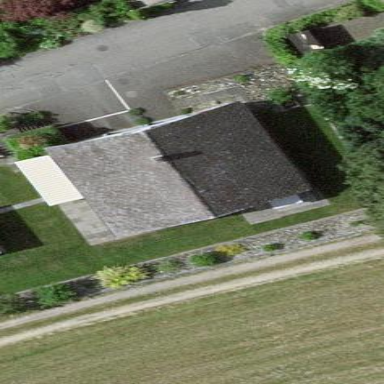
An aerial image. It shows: Residential building with gabled roof.